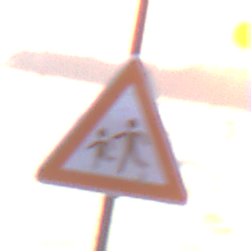
Verkehrszeichen: KinderRechts
Umgebung: Outdoor, Urban
Tageszeit: SunriseSunset
Wetter: Clear
Licht: Natural
Jahreszeit: NotSpecified
Kontrast: MediumContrast